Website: crate-barrel
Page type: delivery-shipping
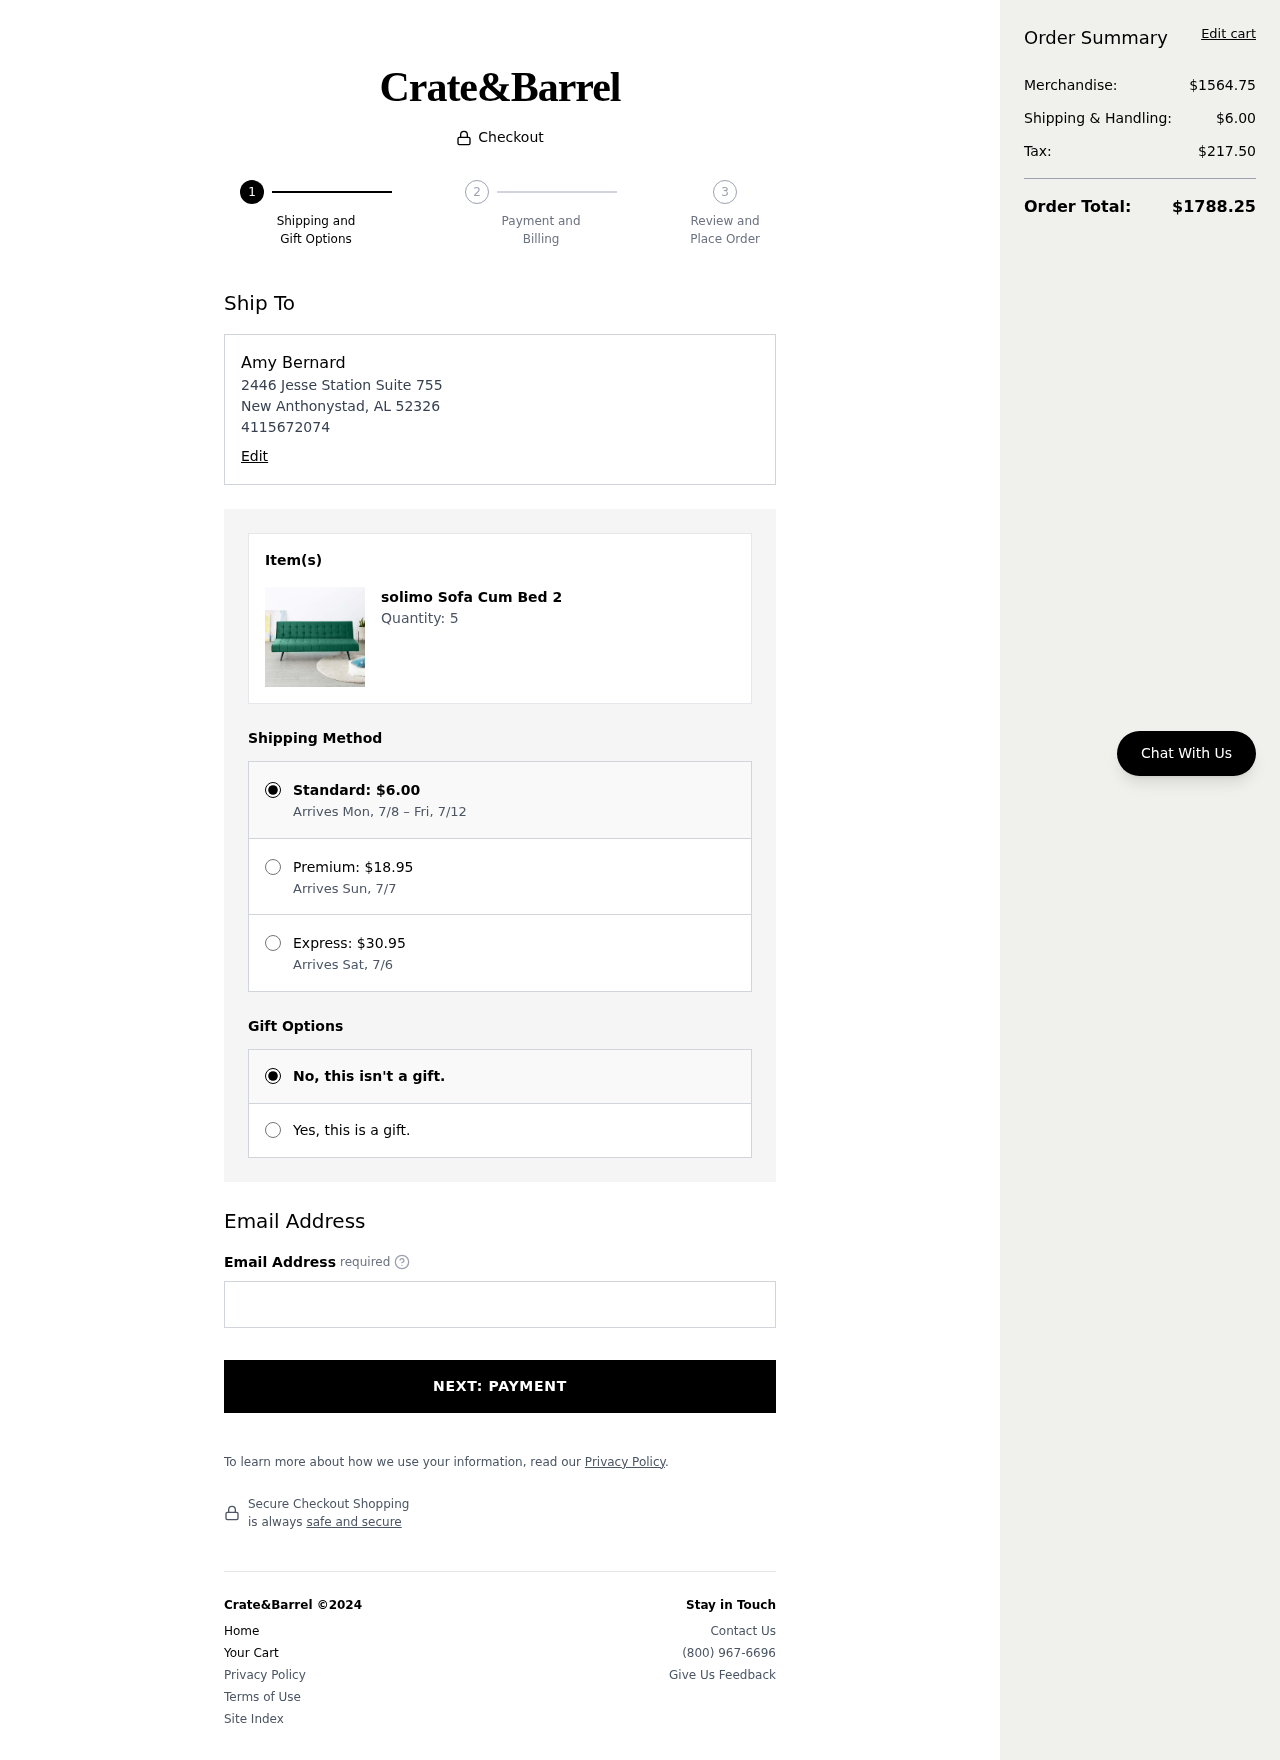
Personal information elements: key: PII_EMAIL
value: abernard@gmail.com
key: PII_FULLNAME
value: Amy Bernard
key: PII_PHONE
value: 4115672074
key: PII_STREET
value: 2446 Jesse Station Suite 755
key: PII_CITY_STATE_ZIP
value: New Anthonystad, AL 52326
Product elements: key: PRODUCT1_NAME
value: solimo Sofa Cum Bed 2
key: PRODUCT1_QUANTITY
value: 5
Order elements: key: ORDER_SHIPPING_COST
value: $6.00
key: ORDER_SHIPPING_DATE
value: Arrives Mon, 7/8 – Fri, 7/12
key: ORDER_PREMIUM_SHIPPING
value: $18.95
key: ORDER_PREMIUM_DATE
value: Arrives Sun, 7/7
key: ORDER_EXPRESS_SHIPPING
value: $30.95
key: ORDER_EXPRESS_DATE
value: Arrives Sat, 7/6
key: ORDER_SUBTOTAL
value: $1564.75
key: ORDER_TAX
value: $217.50
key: ORDER_TOTAL
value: $1788.25